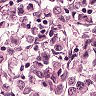
Metastatic tissue present: yes